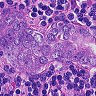
Metastatic tissue present: yes